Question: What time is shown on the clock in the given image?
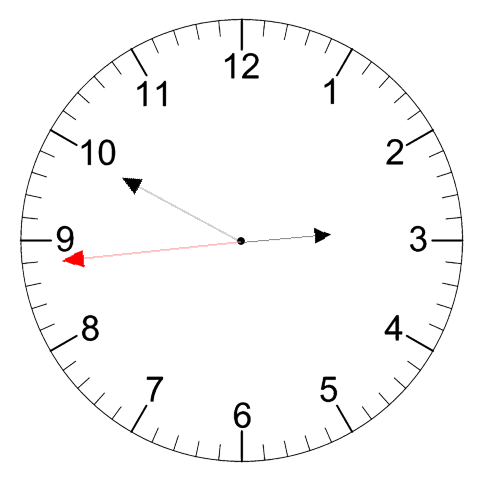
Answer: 02:49:44